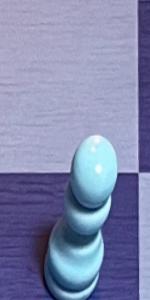
Label: Pawn_White